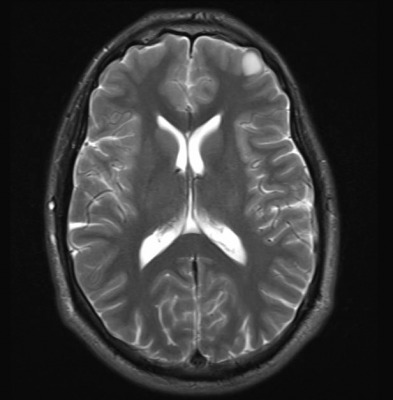
Label: notumor